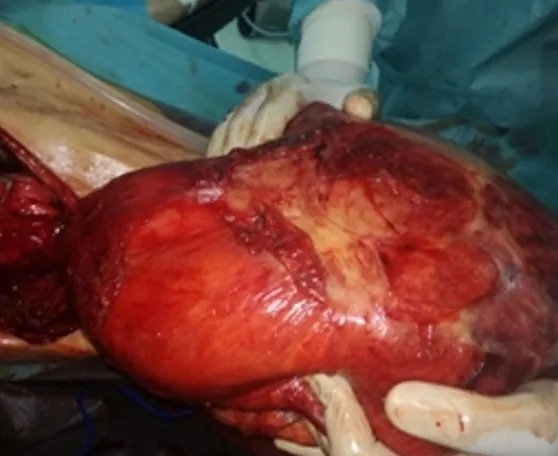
Peroperatory overview.
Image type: medical_photograph (other_medical_photograph)